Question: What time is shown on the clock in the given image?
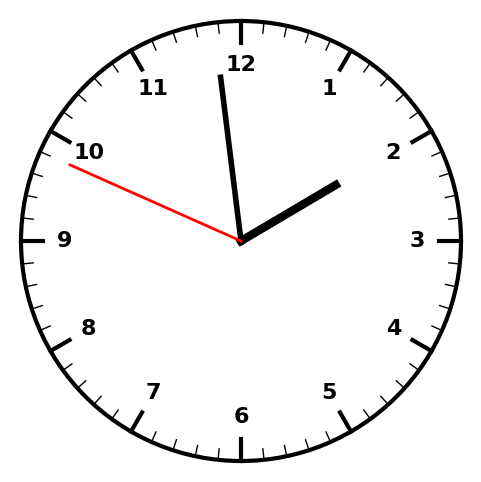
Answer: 01:58:49